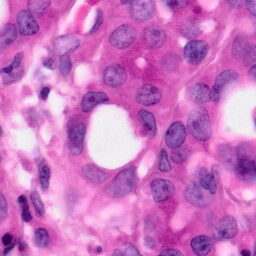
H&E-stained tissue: Pancreatic